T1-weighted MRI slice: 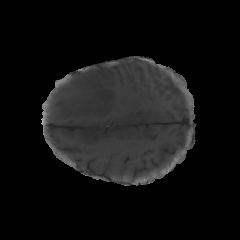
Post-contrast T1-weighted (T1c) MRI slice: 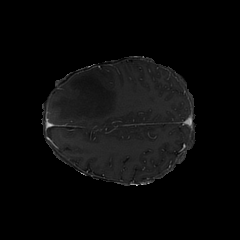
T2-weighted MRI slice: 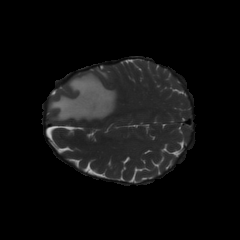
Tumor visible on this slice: yes